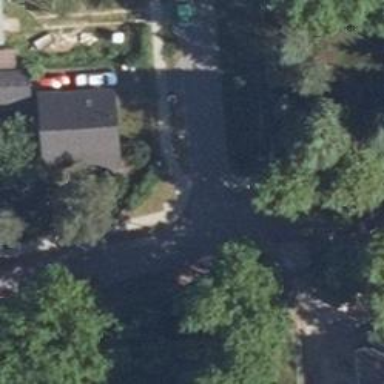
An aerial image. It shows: Residential road with asphalt surface and sidewalk on the left side.